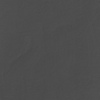
Label: not_dusty